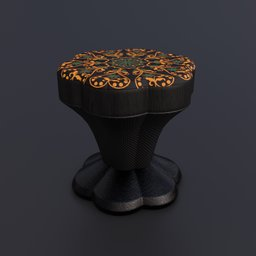
Label: furniture